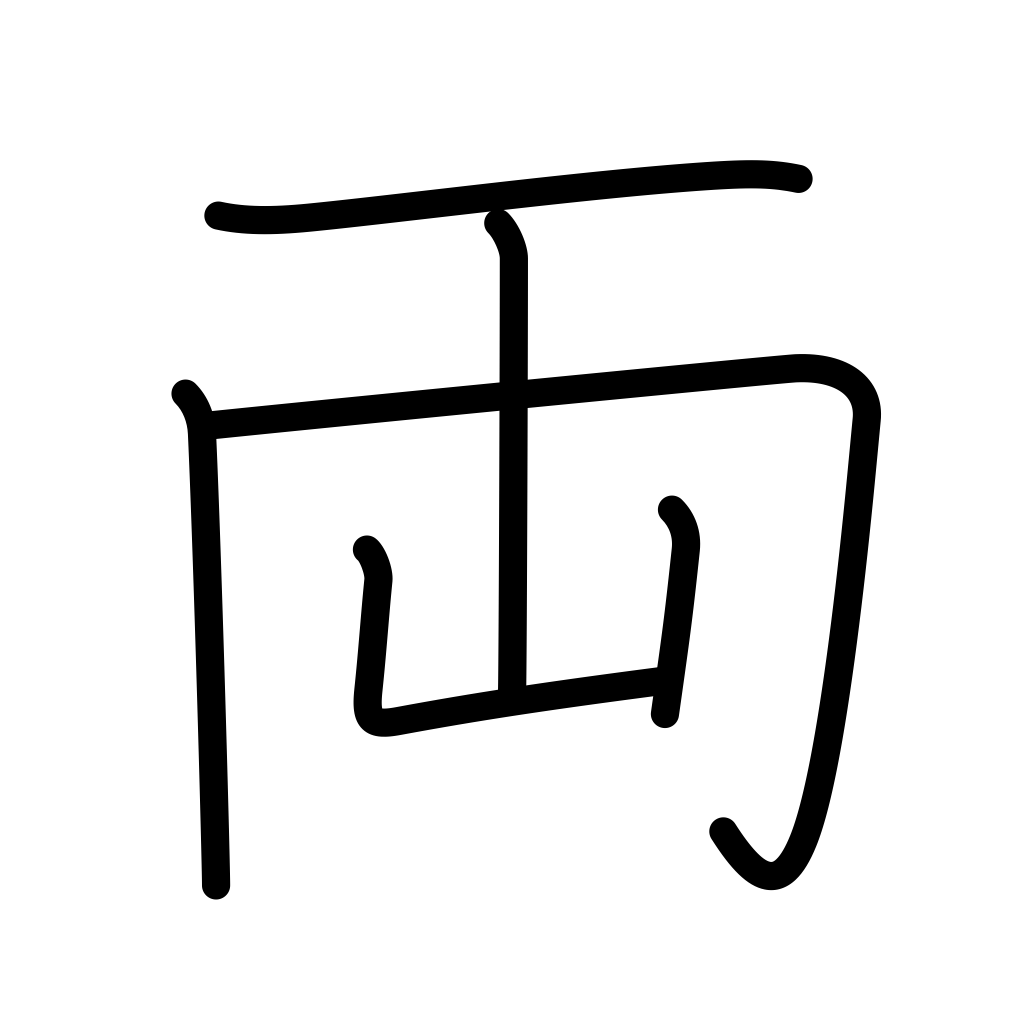
Meaning: both, old Japanese coin, two